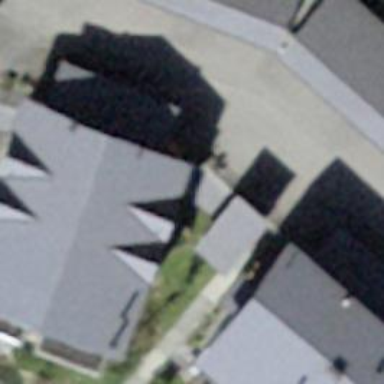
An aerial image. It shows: Simple and straightforward house.